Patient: sex M, age 55
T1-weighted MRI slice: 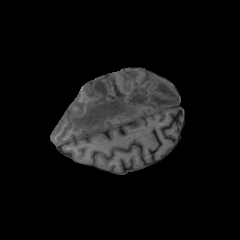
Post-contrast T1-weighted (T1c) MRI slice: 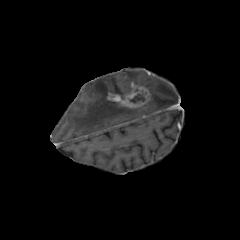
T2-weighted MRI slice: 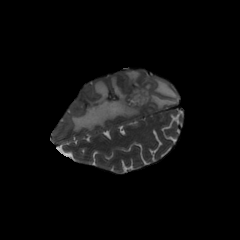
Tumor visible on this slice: yes
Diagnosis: Glioblastoma, IDH-wildtype
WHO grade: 4